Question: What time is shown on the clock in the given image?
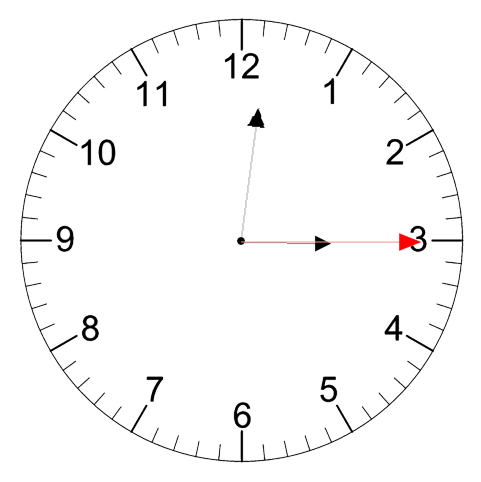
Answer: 03:01:15